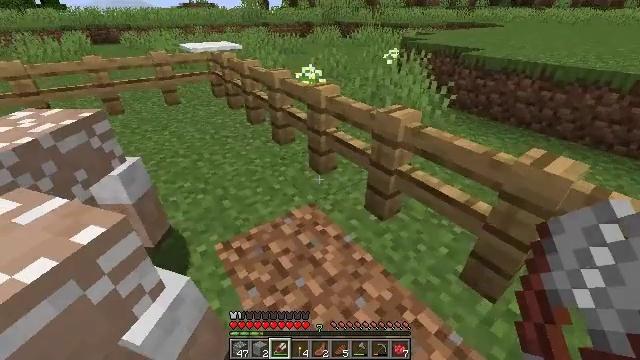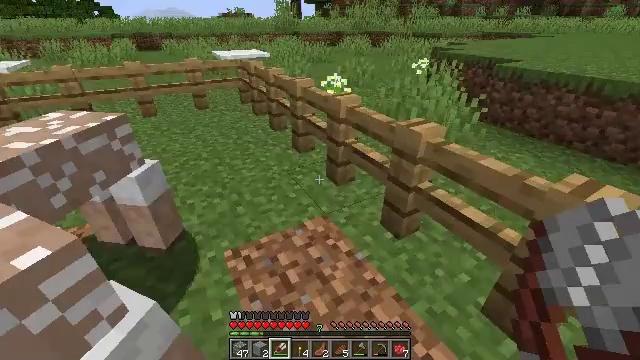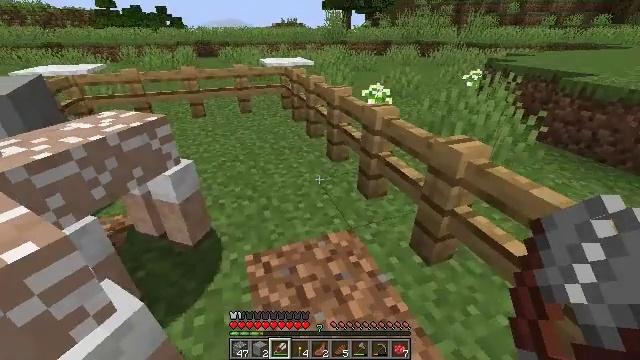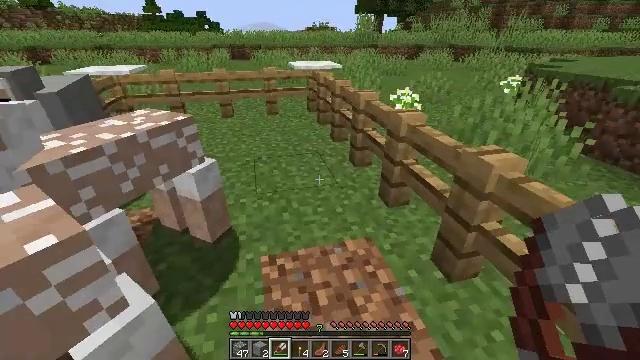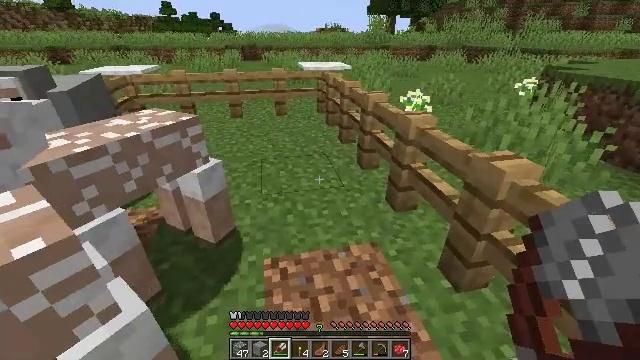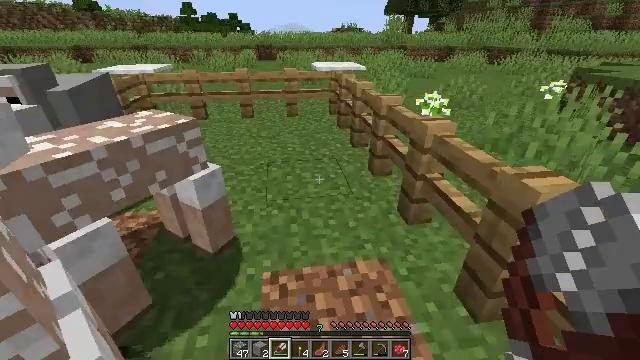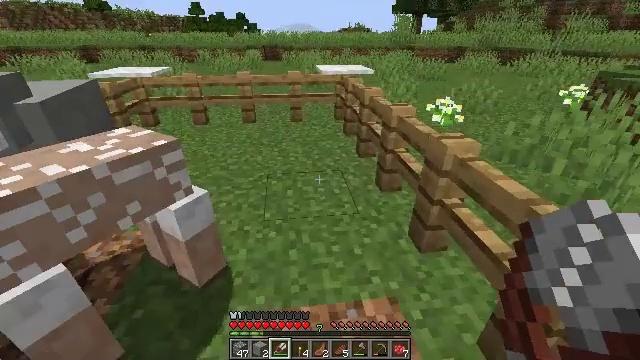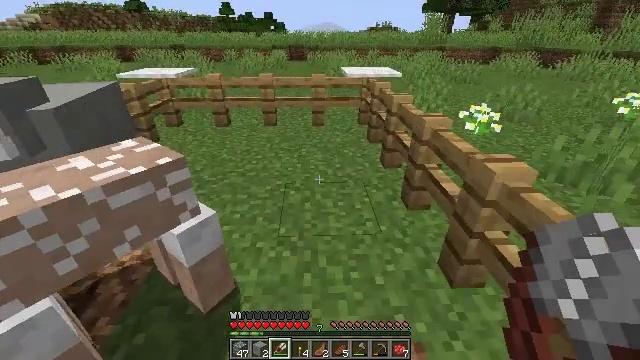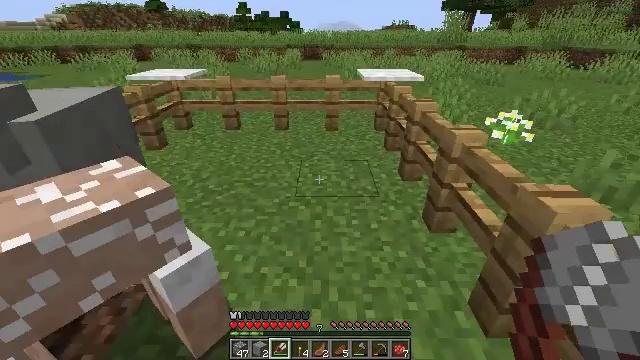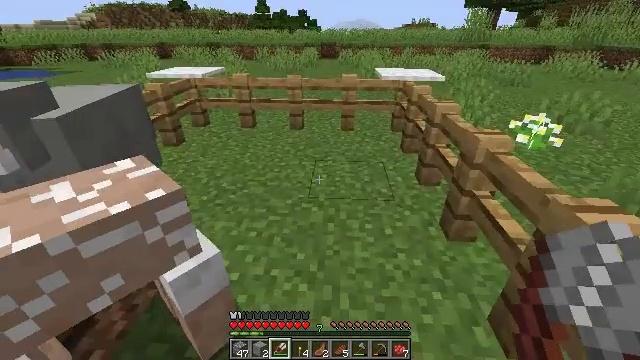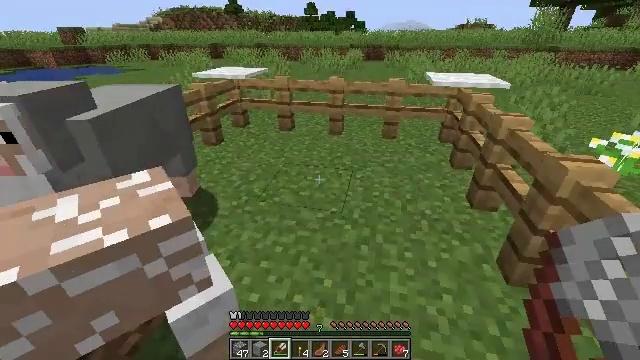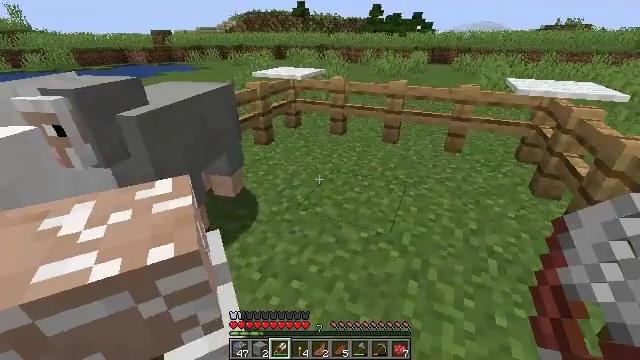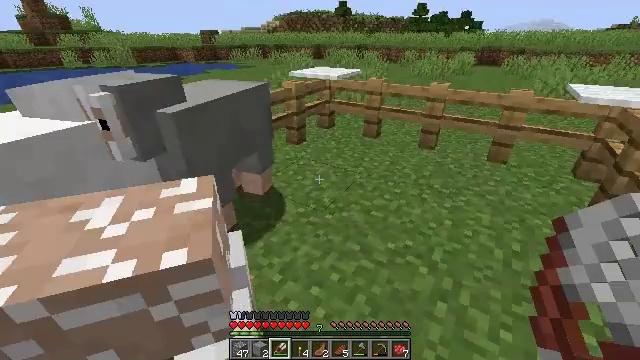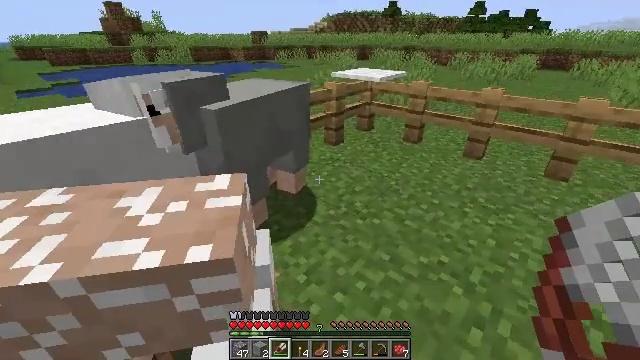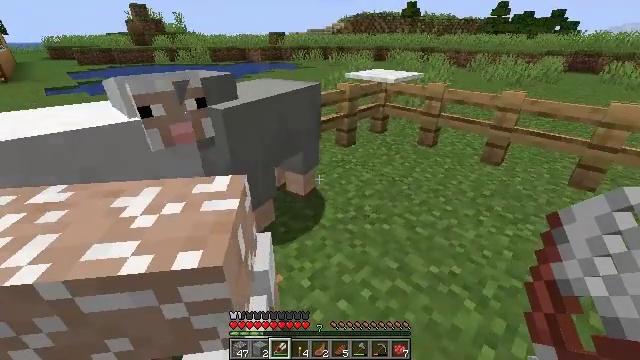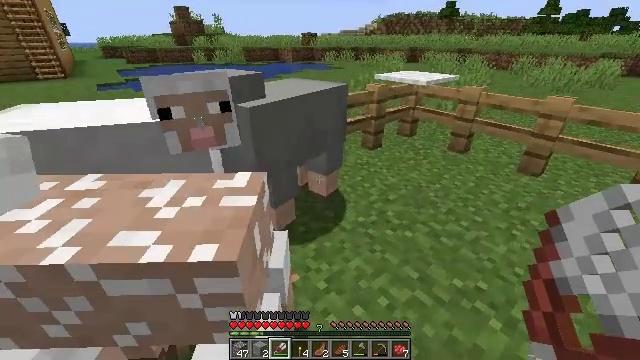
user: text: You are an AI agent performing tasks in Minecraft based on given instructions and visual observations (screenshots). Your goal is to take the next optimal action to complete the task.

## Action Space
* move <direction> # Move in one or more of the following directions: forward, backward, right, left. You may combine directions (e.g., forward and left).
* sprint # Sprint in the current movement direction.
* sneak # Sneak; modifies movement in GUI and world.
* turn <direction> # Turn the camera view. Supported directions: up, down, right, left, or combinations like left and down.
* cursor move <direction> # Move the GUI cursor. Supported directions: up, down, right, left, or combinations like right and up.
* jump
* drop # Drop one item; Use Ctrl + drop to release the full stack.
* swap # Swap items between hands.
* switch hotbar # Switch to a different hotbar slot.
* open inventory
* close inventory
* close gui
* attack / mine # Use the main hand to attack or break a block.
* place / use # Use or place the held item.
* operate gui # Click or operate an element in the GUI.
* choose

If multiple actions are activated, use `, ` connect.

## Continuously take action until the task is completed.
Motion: motion action
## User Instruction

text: Craft an iron door by using iron ingots in the crafting table.
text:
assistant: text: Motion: turn left and up
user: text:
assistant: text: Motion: turn left and up
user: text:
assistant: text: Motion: turn left
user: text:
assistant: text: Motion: move forward, turn left
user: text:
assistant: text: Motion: move forward, turn left
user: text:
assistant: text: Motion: move forward, turn left
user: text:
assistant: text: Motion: move forward, turn left
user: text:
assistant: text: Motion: move forward, turn left
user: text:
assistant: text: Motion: move forward, turn left
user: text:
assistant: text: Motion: move forward, turn left
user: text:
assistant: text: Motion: move forward, turn left
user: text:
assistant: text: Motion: turn left
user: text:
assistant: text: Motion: turn left
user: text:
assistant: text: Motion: turn left
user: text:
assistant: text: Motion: turn left
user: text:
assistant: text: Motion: turn left
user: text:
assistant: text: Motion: no_op
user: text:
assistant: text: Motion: no_op
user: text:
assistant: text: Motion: move forward
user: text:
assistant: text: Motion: move forward
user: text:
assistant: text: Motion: move forward, turn left
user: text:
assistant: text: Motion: move forward, turn left
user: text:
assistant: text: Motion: move forward, turn left
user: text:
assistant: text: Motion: turn left
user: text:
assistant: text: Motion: turn left
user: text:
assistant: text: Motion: turn left
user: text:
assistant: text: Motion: turn left
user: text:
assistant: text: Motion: turn left
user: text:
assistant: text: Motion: turn left and down
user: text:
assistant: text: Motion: turn left and down